Aerial crown-view tile of a tropical tree (Barro Colorado Island, Panama), acquired 20250915:
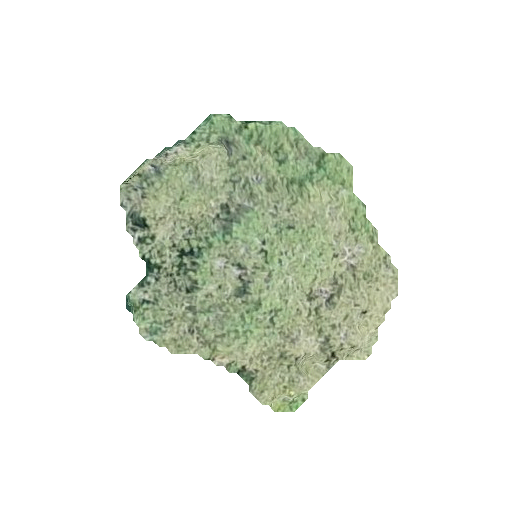
Species: Calophyllum longifolium
GBIF accepted scientific name: Calophyllum longifolium
Crown area: 80.568 m²